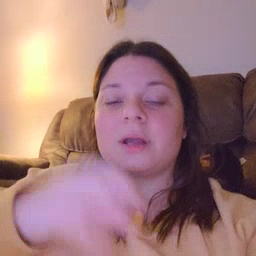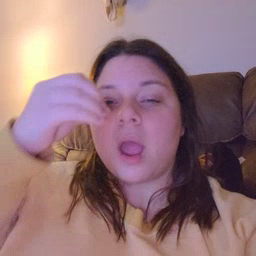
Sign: owl